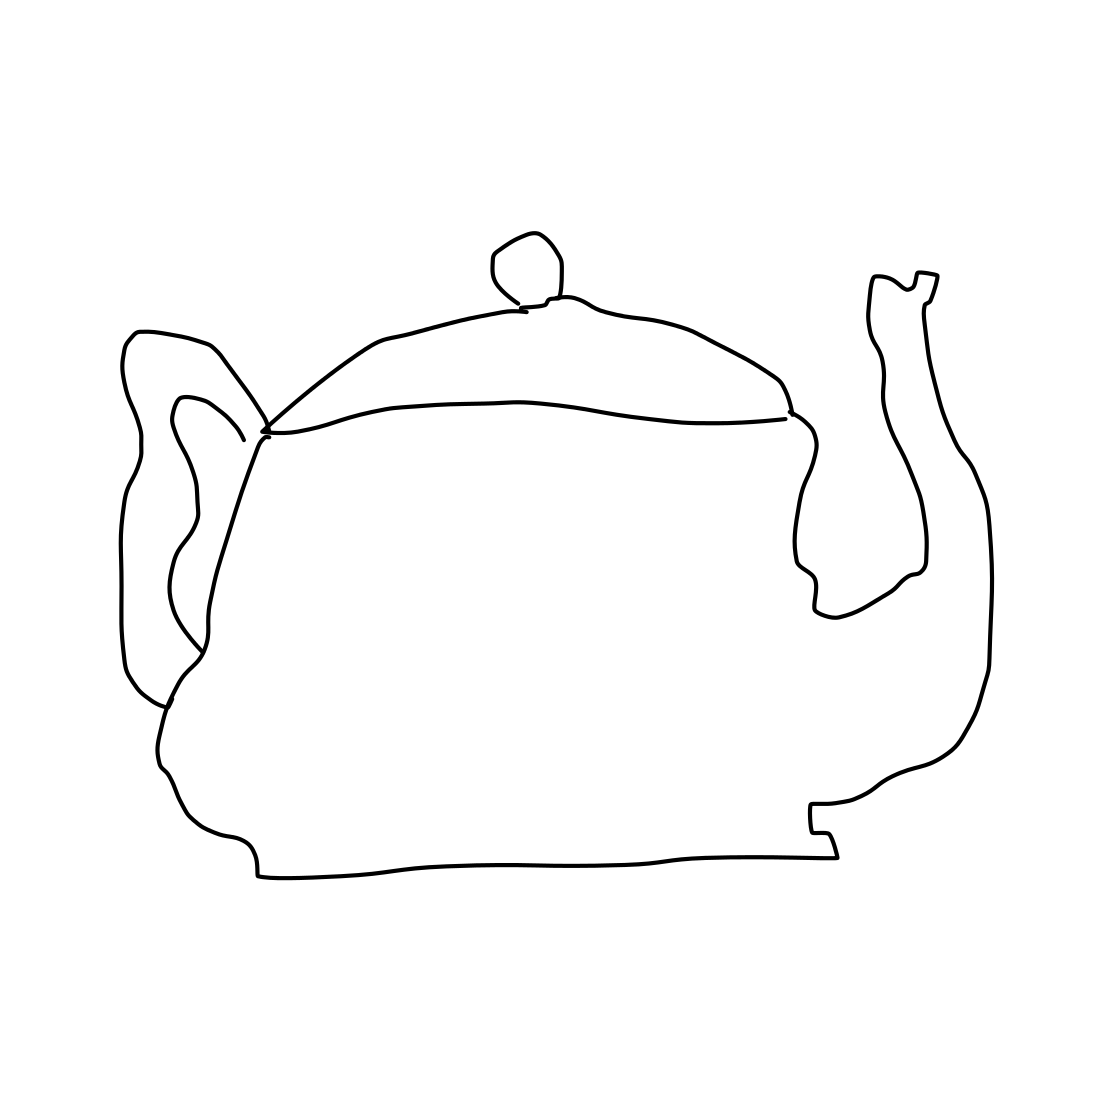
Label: teapot